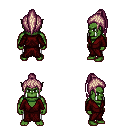
a pixel art fantasy rpg character, male body template, orc, green skin, red robe, white pants, white blonde long topknot hairstyle, four views (front, back, left, right), 2x2 character sprite sheet, small pixel art, hard edges, no anti-aliasing